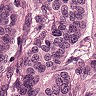
Metastatic tissue present: yes